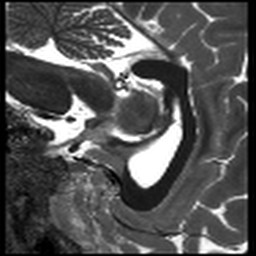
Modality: T1map
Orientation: sagittal
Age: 29
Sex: female